Interaction volume radius: 5 \u00c5
Interaction volume height: 15 \u00c5
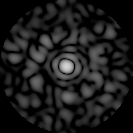
Disorder parameter: 0.8975